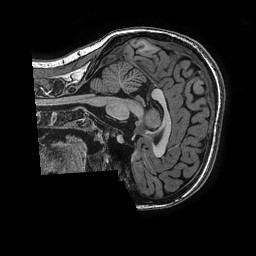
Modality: T1w
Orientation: sagittal
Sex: female
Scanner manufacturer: ge
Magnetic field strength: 3 T
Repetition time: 0.0077 s
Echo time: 0.003436 s